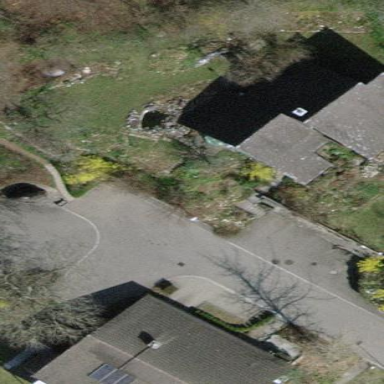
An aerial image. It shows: Detached building.